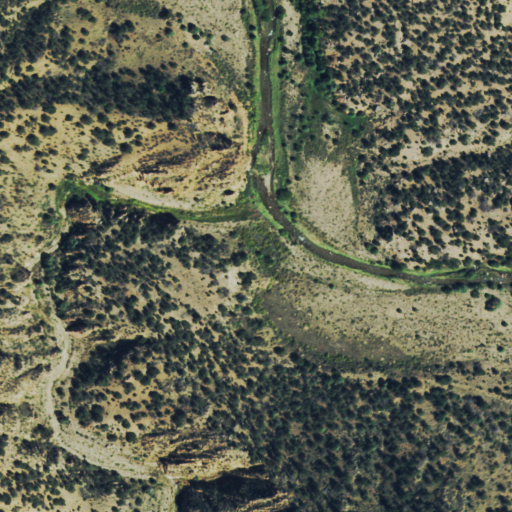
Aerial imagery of valley in Colorado named Pine Gulch containing evergreen forest, shrub, and low intensity development